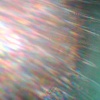
Label: sunburn